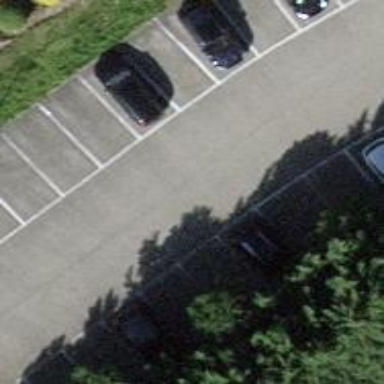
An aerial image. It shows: Parking aisle designated as service road.